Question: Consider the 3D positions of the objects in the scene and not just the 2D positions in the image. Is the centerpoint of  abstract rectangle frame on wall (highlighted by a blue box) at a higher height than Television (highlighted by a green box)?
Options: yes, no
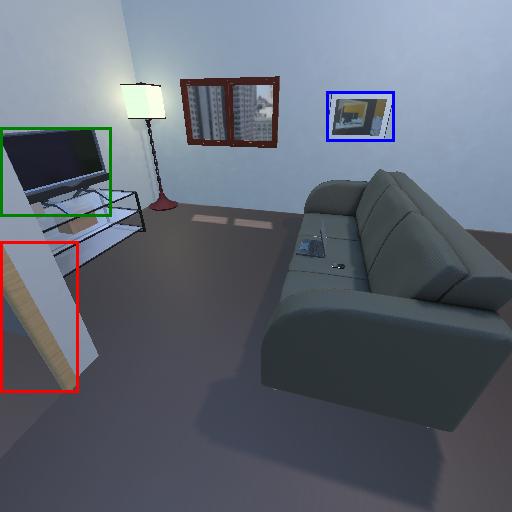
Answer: yes